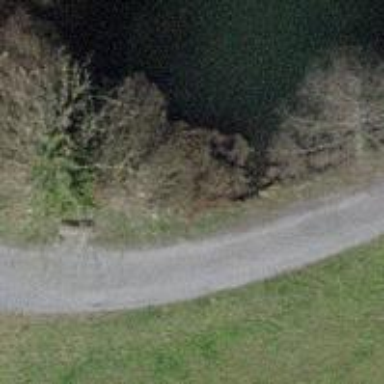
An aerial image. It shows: Bench.